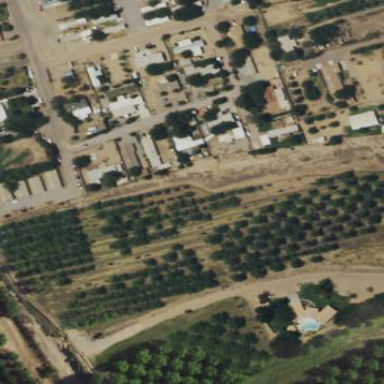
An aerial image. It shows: Orchard.